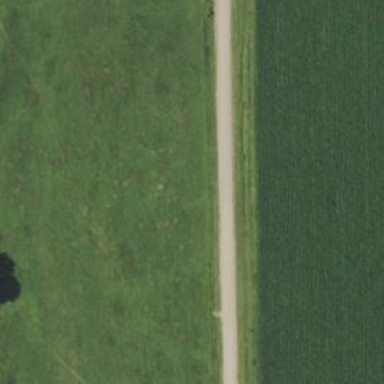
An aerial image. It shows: Unclassified road.